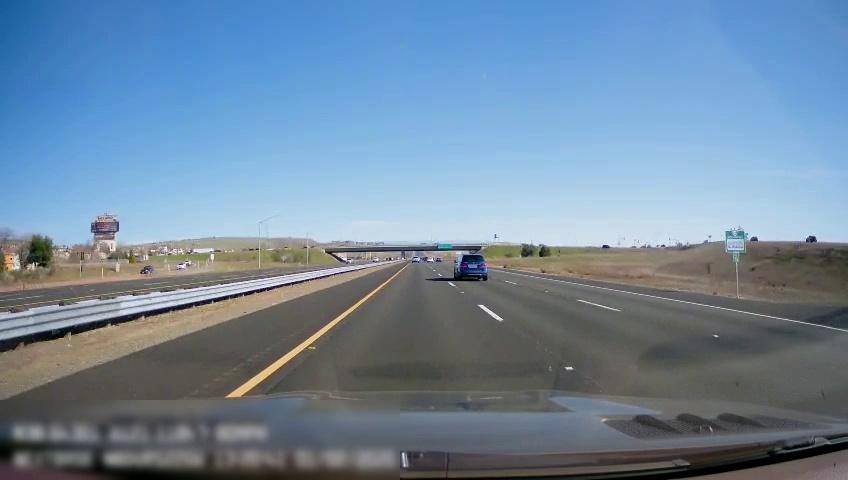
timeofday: Day
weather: Sunny
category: Drivable Space
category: Drivable Space
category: Vehicles | SUV
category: Vehicles | Car
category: Vehicles | SUV
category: Lanes | Opposite Lane
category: Lanes | Opposite Lane
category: Lanes | Current Lane
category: Lanes | Current Lane
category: Lanes | Alternate Lane
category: Lanes | Alternate Lane
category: Traffic | Signs